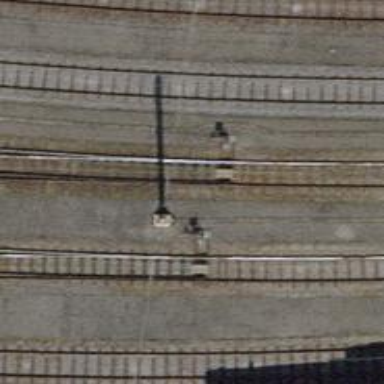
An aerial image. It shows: Railway switch.